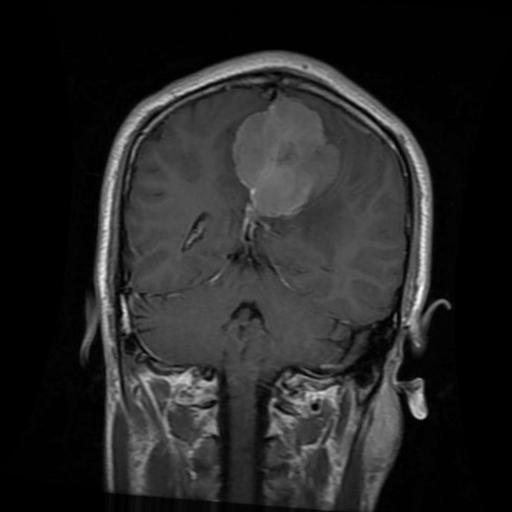
Label: meningioma